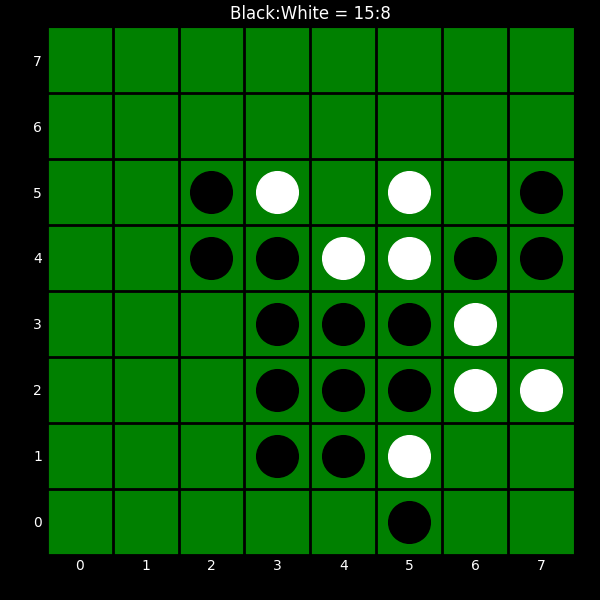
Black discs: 15
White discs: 8